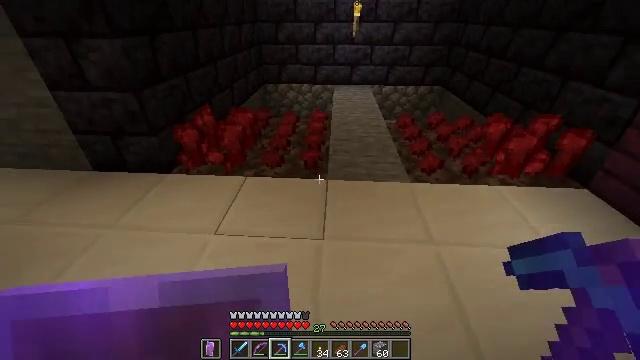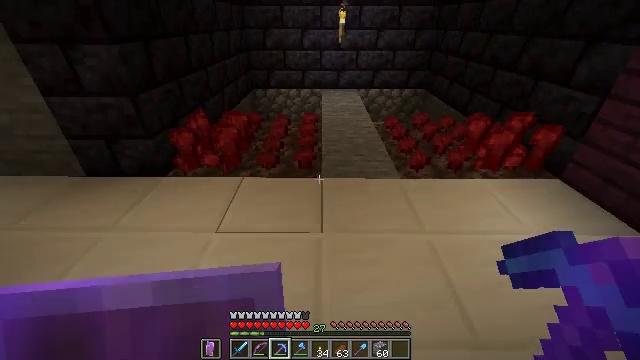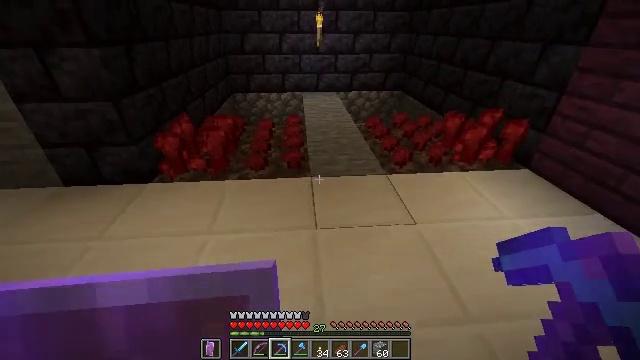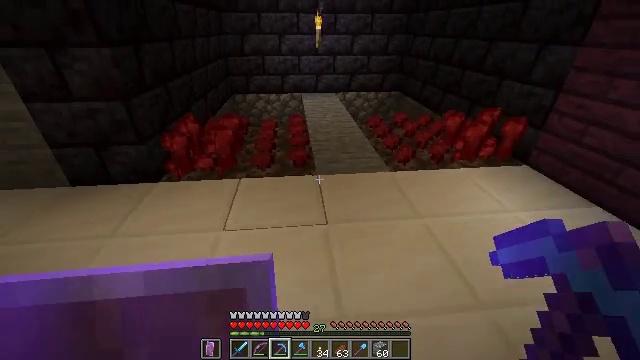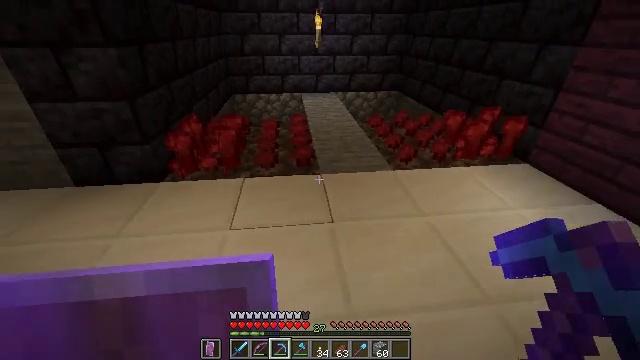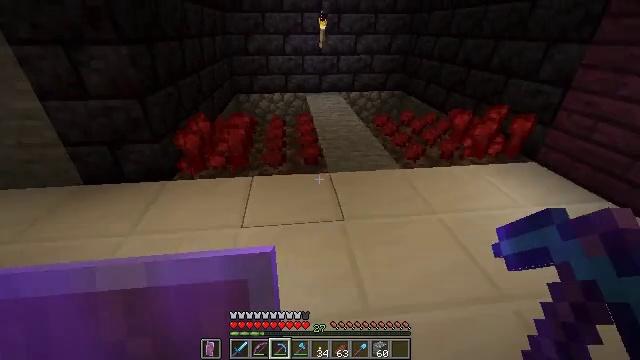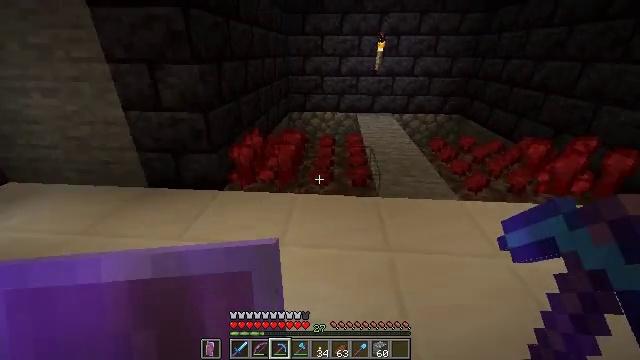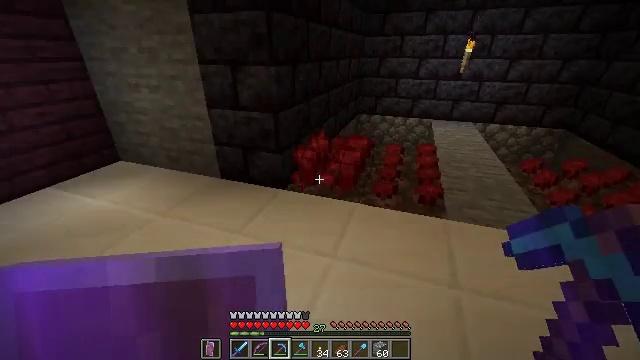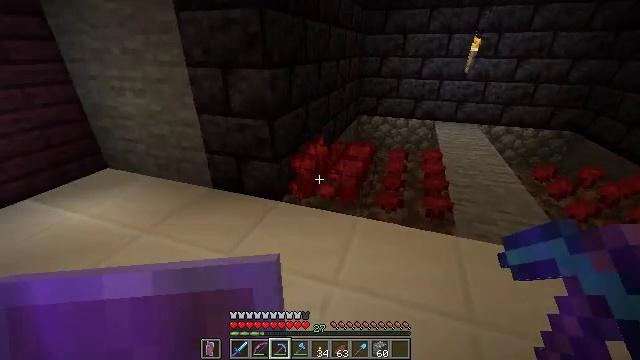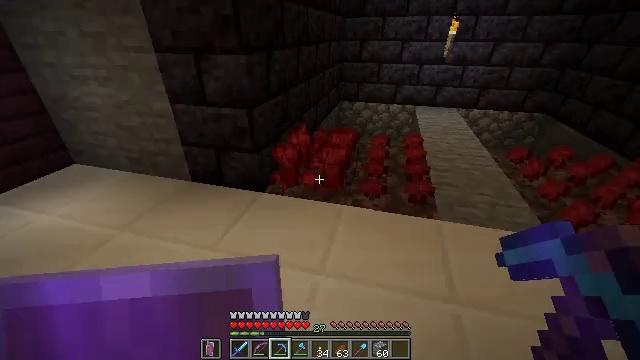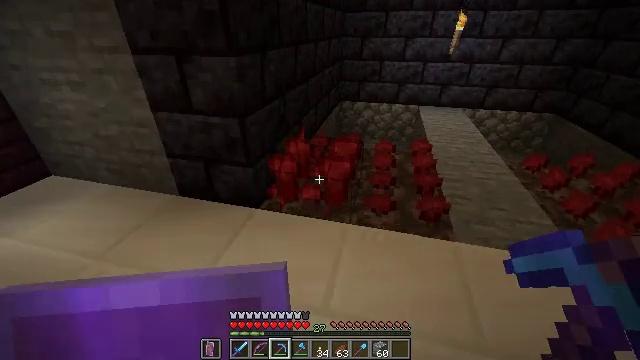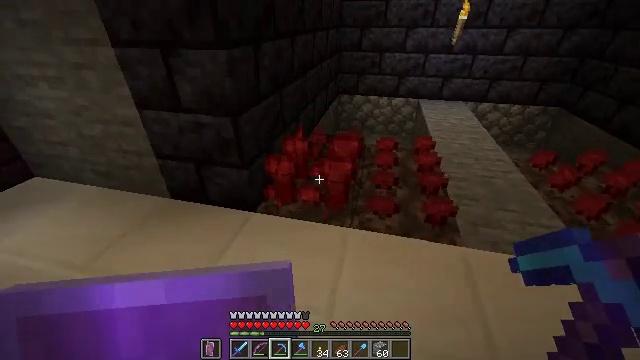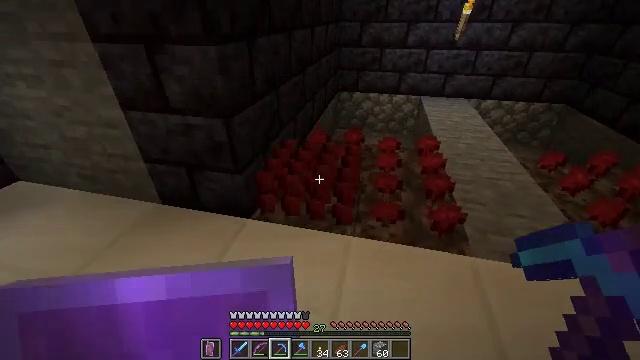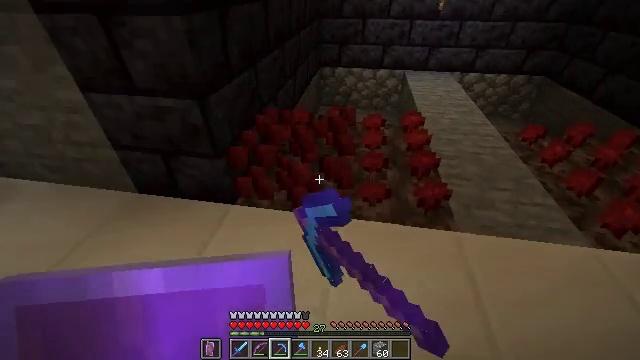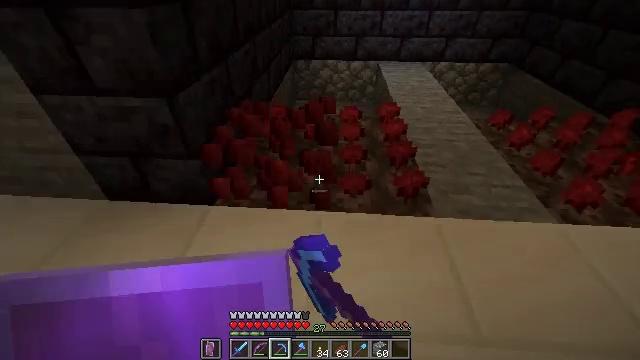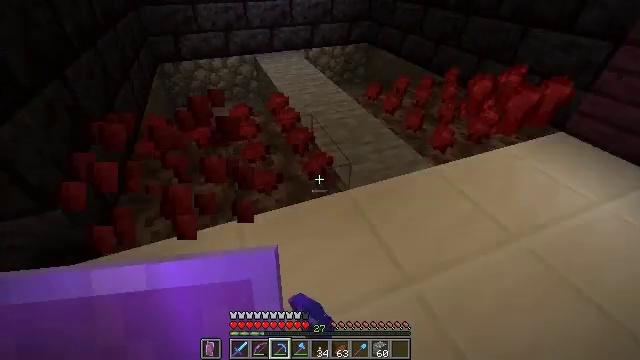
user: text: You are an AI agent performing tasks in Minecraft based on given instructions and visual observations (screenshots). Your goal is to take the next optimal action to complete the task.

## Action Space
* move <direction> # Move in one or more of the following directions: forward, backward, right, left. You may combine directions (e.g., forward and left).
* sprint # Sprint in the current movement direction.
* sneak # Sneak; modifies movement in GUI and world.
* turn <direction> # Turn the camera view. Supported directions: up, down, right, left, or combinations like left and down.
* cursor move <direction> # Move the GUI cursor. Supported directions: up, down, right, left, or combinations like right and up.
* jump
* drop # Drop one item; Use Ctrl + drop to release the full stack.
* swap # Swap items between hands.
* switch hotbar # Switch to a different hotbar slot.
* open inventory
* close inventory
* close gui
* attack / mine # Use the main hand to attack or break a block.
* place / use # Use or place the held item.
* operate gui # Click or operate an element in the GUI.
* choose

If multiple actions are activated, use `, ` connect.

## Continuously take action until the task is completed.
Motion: motion action
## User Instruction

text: Mine nether wart from its patch.
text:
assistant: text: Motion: move back and move left, turn right and up
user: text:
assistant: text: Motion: move left, turn right
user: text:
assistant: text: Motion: move left, turn right
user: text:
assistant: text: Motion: no_op
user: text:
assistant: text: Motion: move forward
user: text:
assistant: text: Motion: move forward, turn left and up
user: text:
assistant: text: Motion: move forward, turn left
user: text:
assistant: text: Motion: move forward
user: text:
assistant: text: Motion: move forward, turn right and down
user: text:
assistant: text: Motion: move forward
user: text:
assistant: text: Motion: move forward, turn down
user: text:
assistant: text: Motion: attack / mine
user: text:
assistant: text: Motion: turn right and down, attack / mine
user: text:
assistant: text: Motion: turn right and down
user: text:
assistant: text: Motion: move forward and move right, turn right and down
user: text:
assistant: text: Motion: move forward and move right, turn right and up
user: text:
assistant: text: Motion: move forward and move right, turn right and up
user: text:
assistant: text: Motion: move forward and move right
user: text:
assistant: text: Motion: move forward, turn up
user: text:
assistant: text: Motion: move forward
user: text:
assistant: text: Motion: move forward, turn left and up
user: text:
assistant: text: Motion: move forward and move right, turn left
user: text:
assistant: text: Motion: move forward and move right, turn left and down
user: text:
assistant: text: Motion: move forward and move right, turn left and down, attack / mine
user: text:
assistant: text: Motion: move forward, turn left, attack / mine
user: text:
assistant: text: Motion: move forward
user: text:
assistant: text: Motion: move forward and move right, turn left and down
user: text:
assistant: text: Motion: move right, turn left and down
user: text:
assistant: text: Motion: no_op